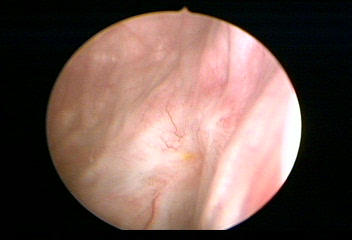
Modality: WLC
Class: Normal mucosa
Bladder cancer association: No